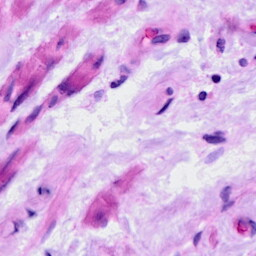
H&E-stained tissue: Ovarian